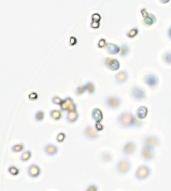
Label: Phaeocystis